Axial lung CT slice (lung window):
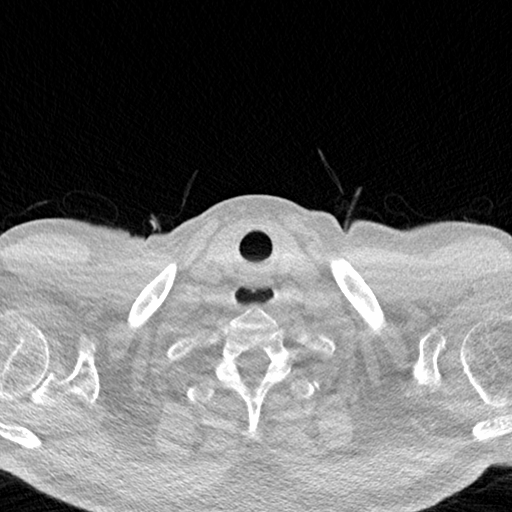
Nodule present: no